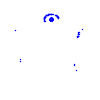
Particle: pion